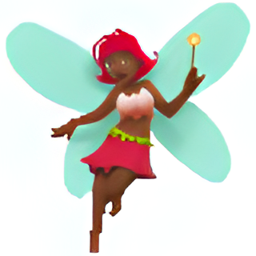
Name: woman fairy medium dark skin tone
Emoji: 🧚🏾‍♀️
Group: People & Body
Sub-group: person-fantasy